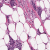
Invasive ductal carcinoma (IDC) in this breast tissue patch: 0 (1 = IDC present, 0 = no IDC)